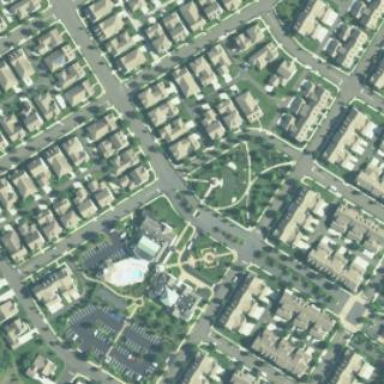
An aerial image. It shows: Village green area.